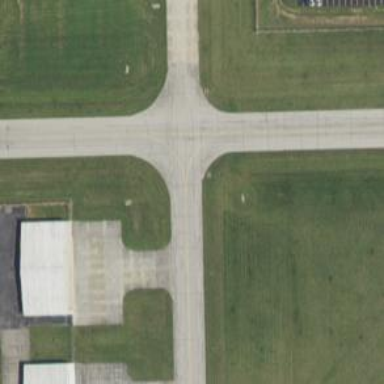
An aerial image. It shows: View of taxiway at the airport.